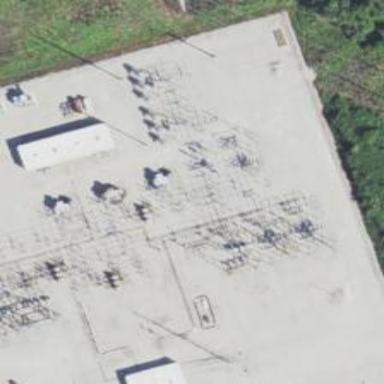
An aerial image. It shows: Switch used for power control.